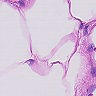
Metastatic tissue present: no